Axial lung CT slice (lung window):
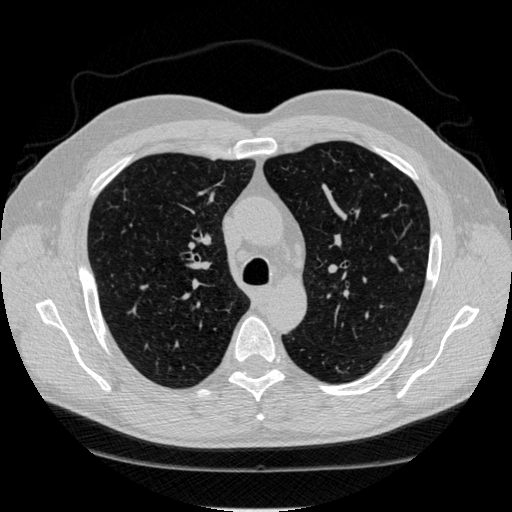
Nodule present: no